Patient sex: F
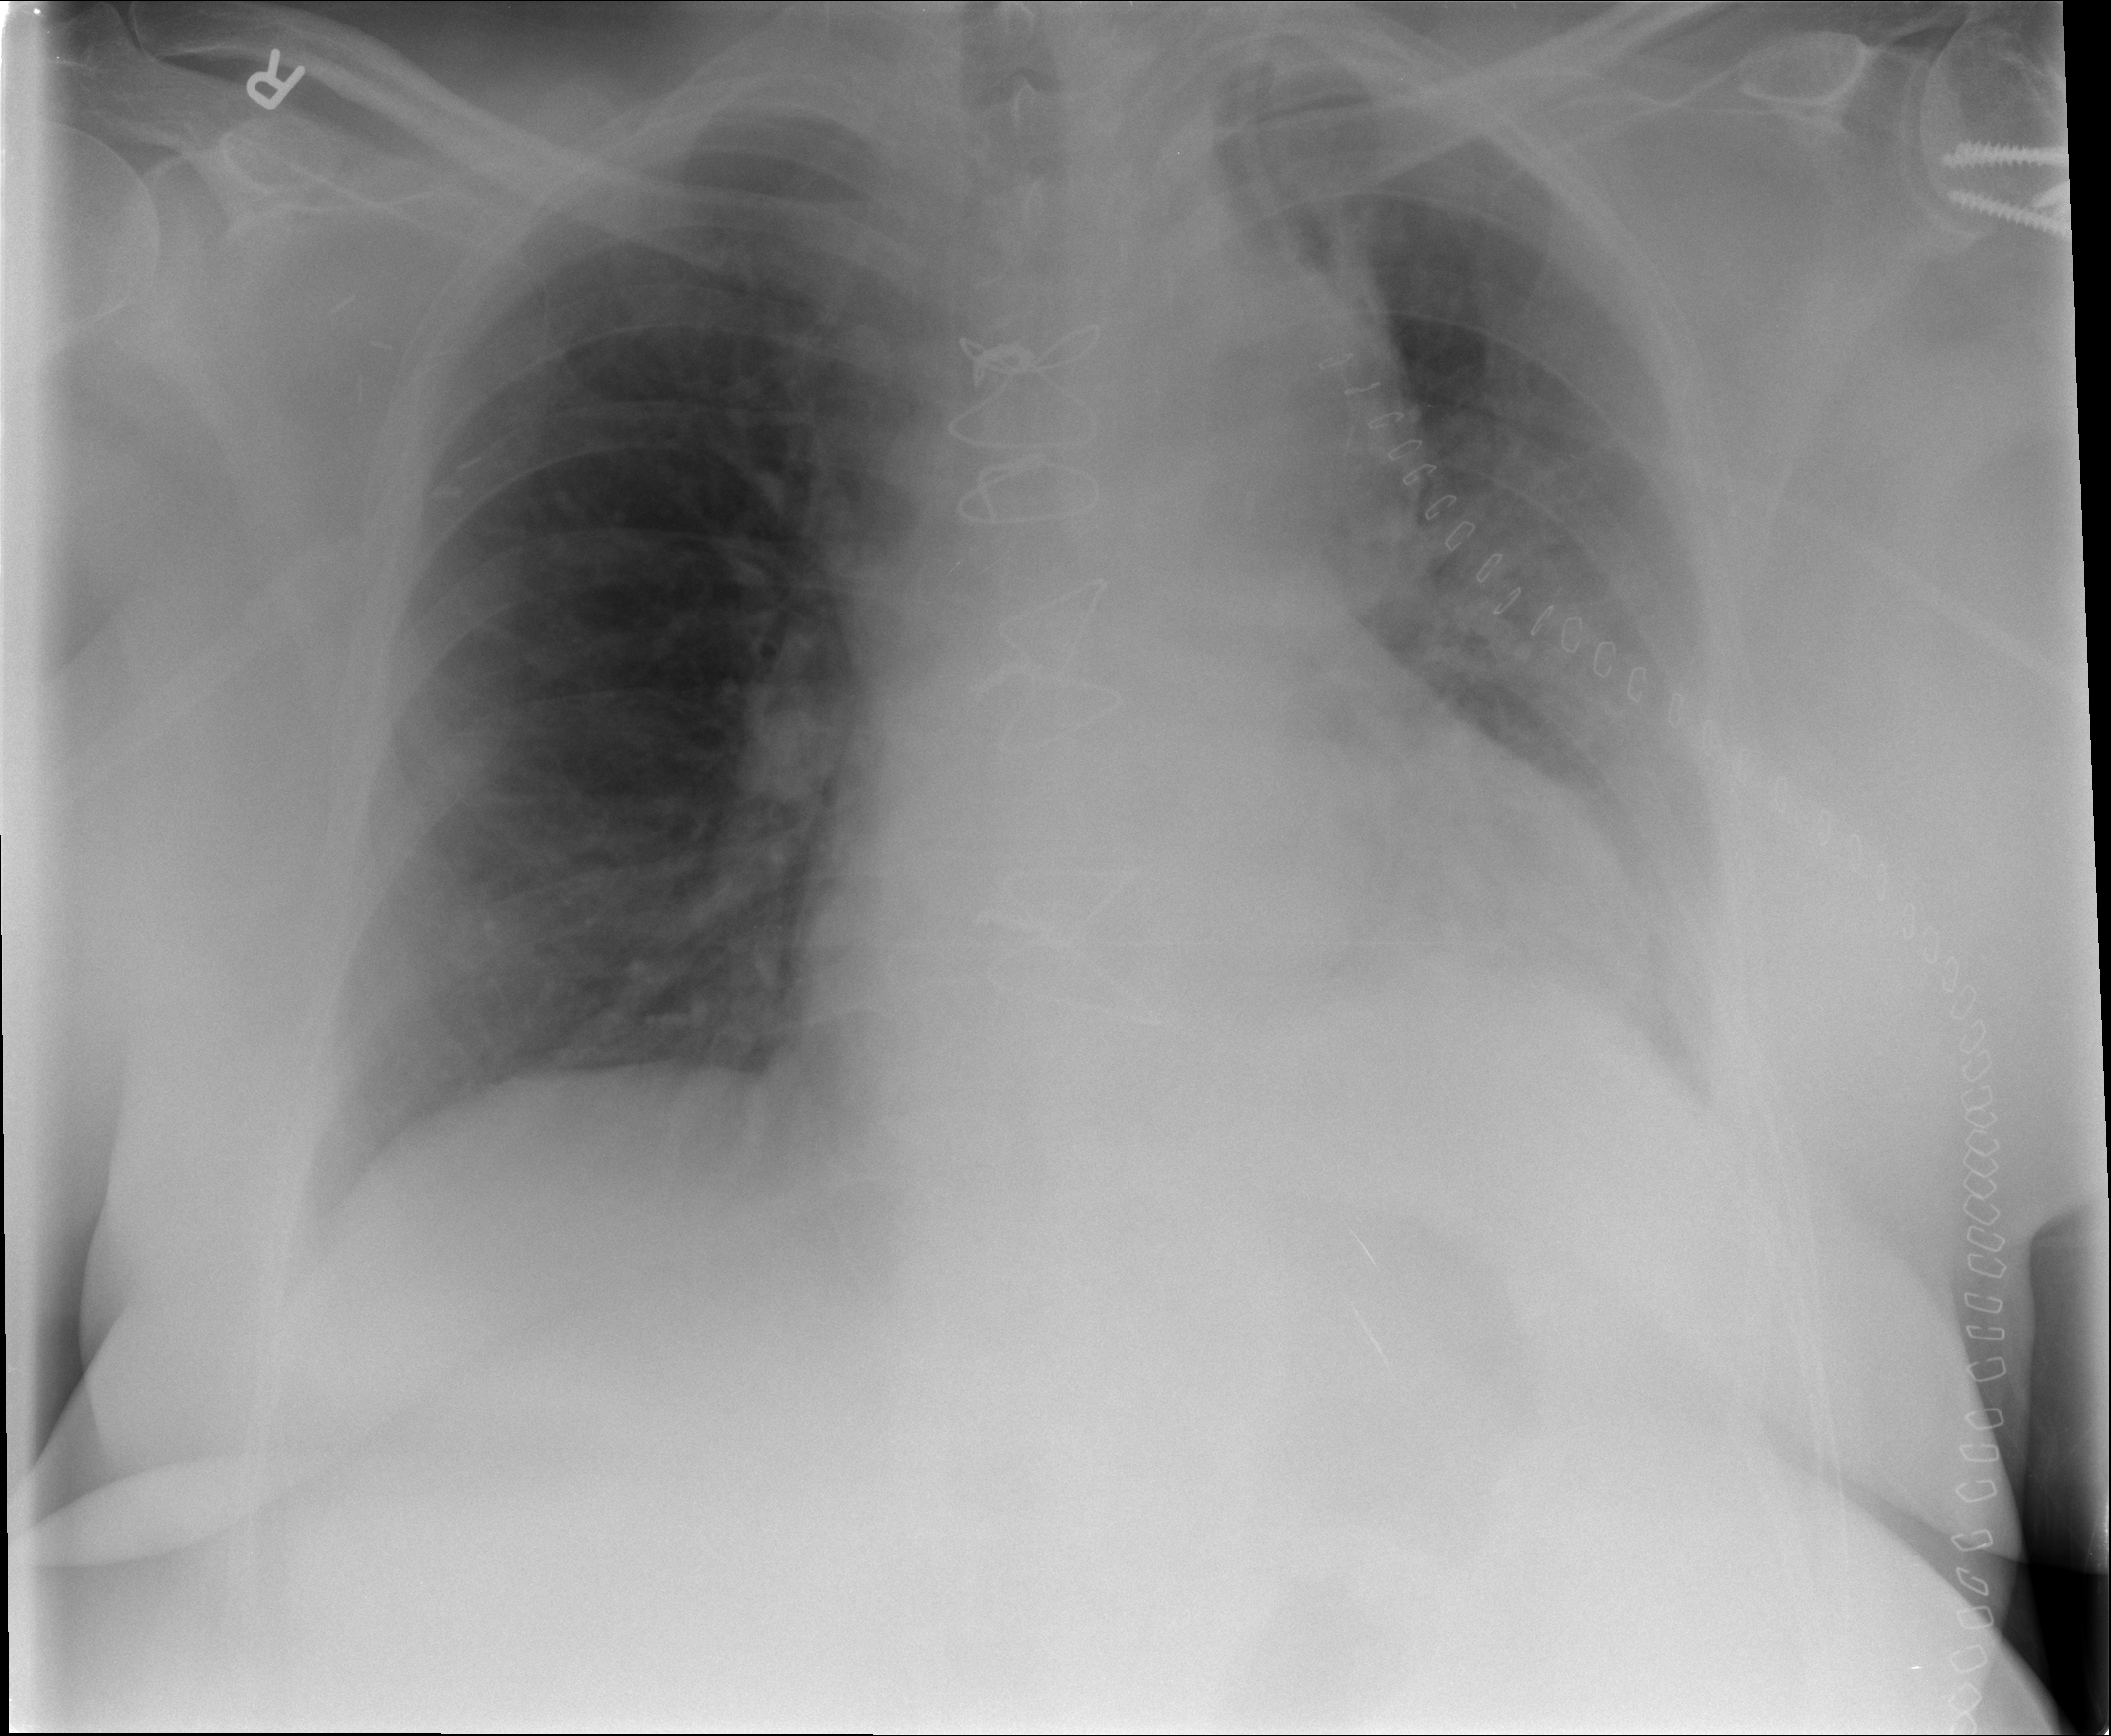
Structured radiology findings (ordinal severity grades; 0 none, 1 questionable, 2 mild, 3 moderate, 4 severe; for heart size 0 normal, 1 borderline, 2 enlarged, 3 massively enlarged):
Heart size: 0
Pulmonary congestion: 2
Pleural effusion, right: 0
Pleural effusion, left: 3
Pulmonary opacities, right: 0
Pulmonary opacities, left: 2
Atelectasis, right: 2
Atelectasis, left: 3